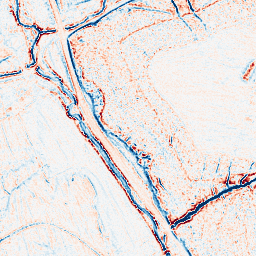
Category: edge_preserving
Decomposition family: anisotropic_diffusion
Decomposition parameters: iterations: 5
kappa: 100
gamma: 0.15
Upsampling method: linear_exact
Upsampling parameters: scale: 2
Upsampling scale: 2